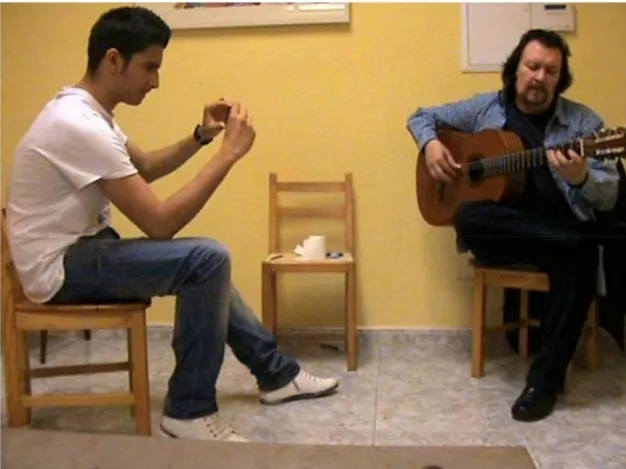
Apprentice Flamenco R records a video on his mobile of his teacher's performance.
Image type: medical_photograph (skin_photograph)